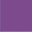
Piece: xx